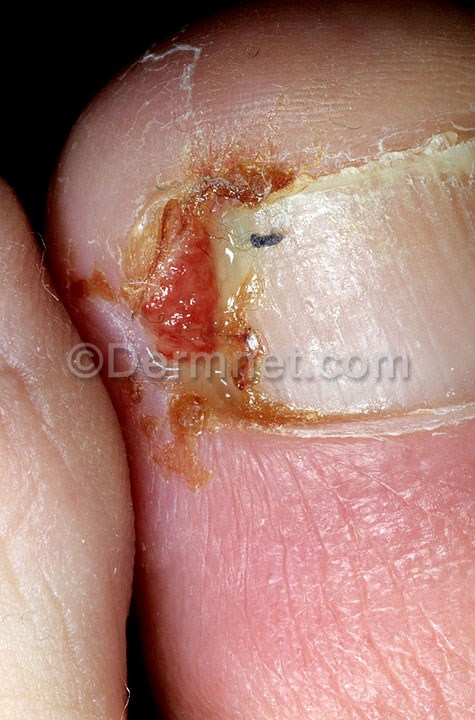
Disease: Nail Fungus and other Nail Disease